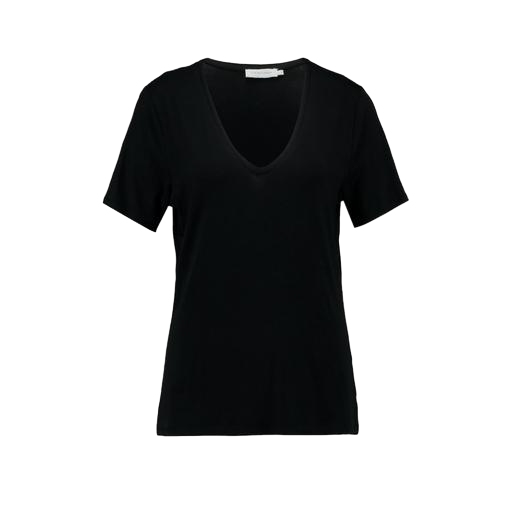
black v-neck t-shirt only macy, black pima v-neck tee, black superfine v-neck tee, white background